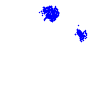
Particle: electron